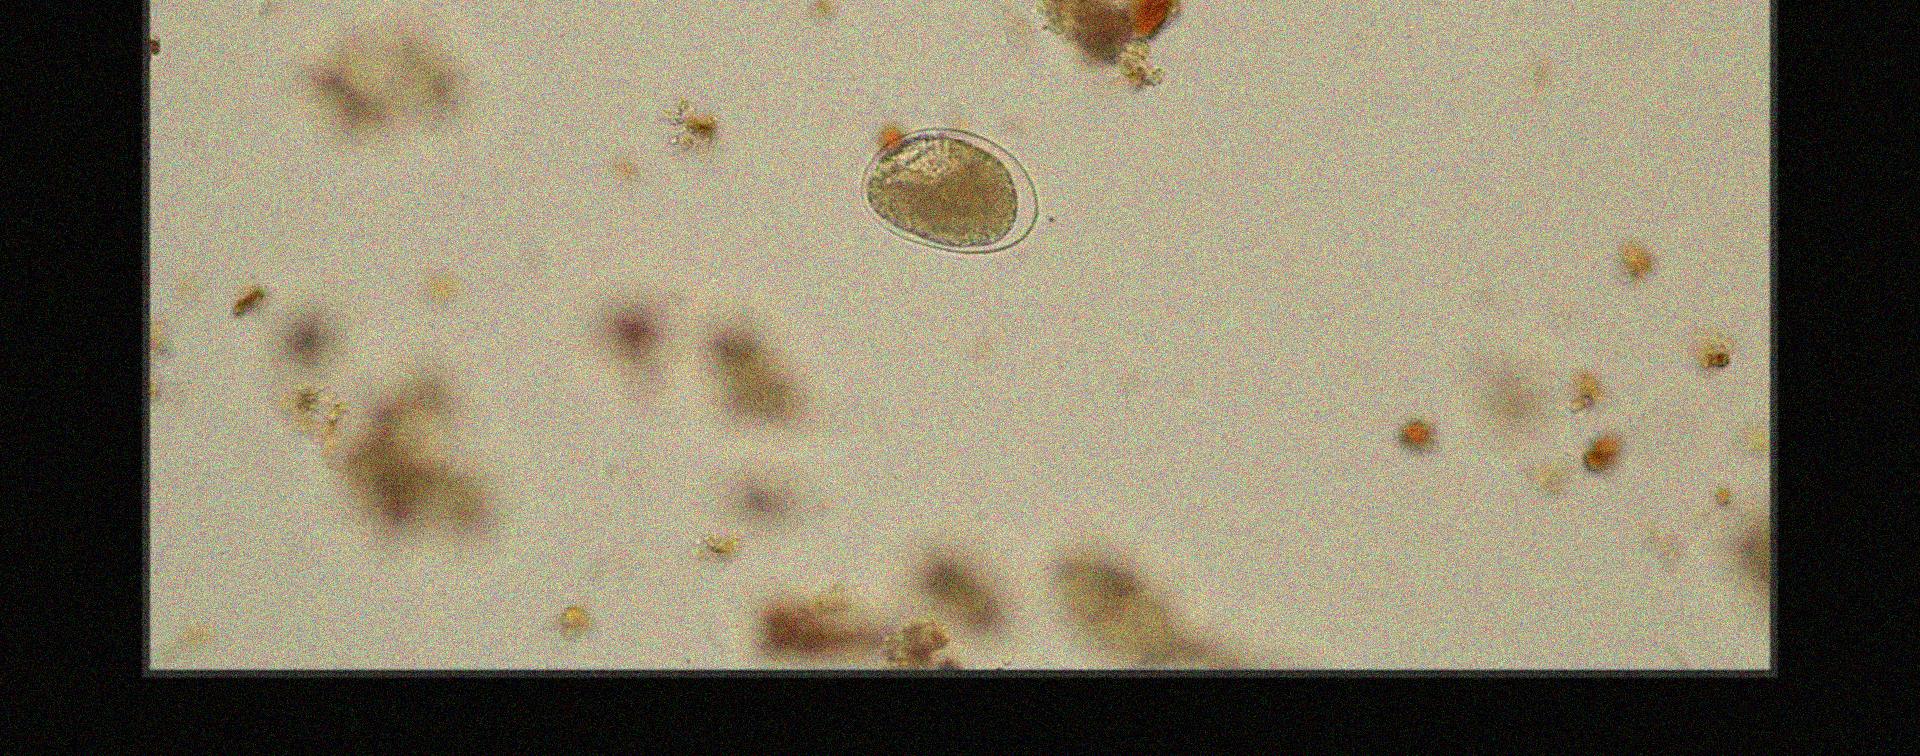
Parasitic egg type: Hookworm egg